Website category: phone
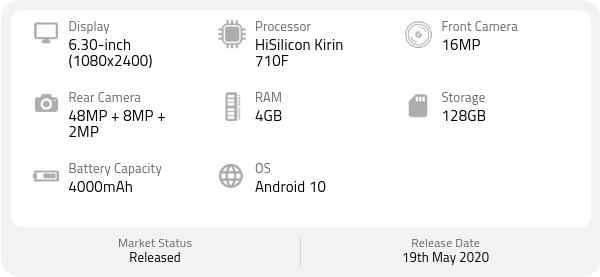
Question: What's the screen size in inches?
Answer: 6.30-inch

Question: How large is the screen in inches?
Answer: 6.30-inch

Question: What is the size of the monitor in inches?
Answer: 6.30-inch

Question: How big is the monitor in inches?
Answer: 6.30-inch

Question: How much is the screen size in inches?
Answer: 6.30-inch

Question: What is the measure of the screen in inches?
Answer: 6.30-inch

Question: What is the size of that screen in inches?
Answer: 6.30-inch

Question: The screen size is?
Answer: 6.30-inch

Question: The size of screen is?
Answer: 6.30-inch

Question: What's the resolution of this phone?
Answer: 1080x2400

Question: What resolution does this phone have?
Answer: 1080x2400

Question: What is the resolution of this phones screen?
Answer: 1080x2400

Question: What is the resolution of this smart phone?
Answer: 1080x2400

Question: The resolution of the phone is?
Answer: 1080x2400

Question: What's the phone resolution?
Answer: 1080x2400

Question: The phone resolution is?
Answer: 1080x2400

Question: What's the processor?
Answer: HiSilicon Kirin 710F

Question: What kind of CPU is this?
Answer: HiSilicon Kirin 710F

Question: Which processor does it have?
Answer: HiSilicon Kirin 710F

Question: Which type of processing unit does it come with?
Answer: HiSilicon Kirin 710F

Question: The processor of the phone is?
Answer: HiSilicon Kirin 710F

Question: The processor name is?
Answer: HiSilicon Kirin 710F

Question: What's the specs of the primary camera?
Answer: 48MP + 8MP + 2MP

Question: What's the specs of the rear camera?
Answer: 48MP + 8MP + 2MP

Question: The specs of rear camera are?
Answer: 48MP + 8MP + 2MP

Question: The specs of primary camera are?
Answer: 48MP + 8MP + 2MP

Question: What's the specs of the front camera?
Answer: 16MP

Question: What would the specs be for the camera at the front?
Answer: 16MP

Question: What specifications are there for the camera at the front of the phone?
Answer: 16MP

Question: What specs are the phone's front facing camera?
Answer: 16MP

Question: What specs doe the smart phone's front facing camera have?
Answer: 16MP

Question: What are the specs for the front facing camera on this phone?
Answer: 16MP

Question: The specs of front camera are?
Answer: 16MP

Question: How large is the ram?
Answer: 4GB

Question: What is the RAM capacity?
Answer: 4GB

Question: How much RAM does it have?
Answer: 4GB

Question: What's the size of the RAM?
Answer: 4GB

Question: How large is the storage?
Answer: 128GB

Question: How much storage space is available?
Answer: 128GB

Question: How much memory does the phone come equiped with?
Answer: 128GB

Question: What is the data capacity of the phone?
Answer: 128GB

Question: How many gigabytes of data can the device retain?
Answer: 128GB

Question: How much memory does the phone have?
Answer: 128GB

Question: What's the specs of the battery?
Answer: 4000mAh

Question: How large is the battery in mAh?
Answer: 4000mAh

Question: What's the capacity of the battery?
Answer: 4000mAh

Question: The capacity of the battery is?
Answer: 4000mAh

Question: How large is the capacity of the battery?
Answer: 4000mAh

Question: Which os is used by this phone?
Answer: Android 10

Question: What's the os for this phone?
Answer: Android 10

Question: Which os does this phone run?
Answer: Android 10

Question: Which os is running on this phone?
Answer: Android 10

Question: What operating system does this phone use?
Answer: Android 10

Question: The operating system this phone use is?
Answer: Android 10

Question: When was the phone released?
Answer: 19th May 2020

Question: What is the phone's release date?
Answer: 19th May 2020

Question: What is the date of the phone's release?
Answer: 19th May 2020

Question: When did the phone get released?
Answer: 19th May 2020

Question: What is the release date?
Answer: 19th May 2020

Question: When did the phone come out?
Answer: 19th May 2020

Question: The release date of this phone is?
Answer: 19th May 2020